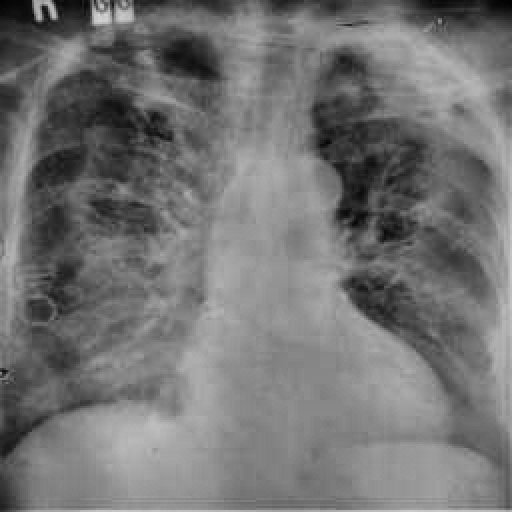
Finding: TUBERCULOSIS